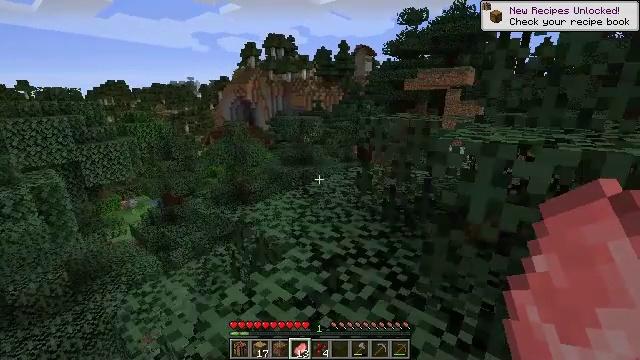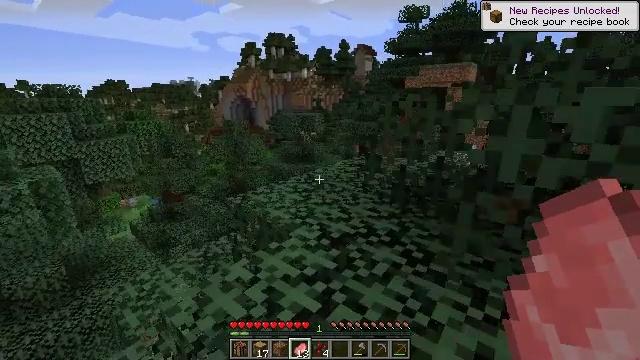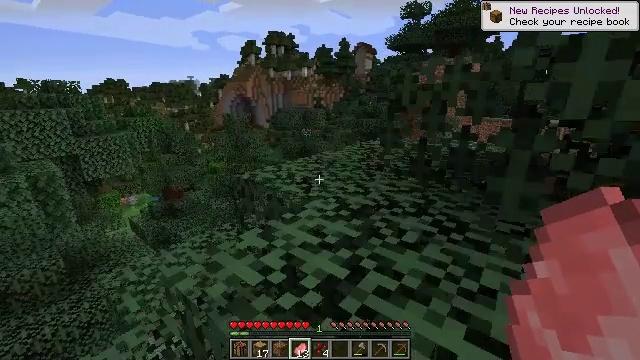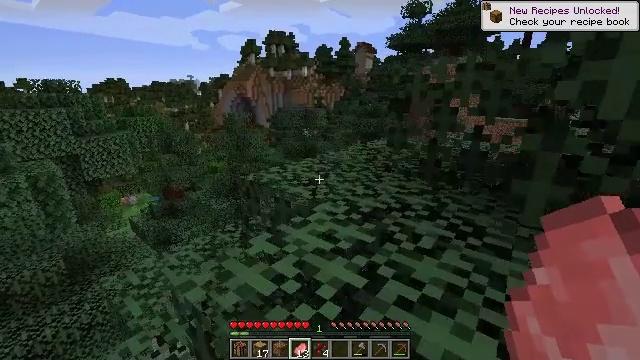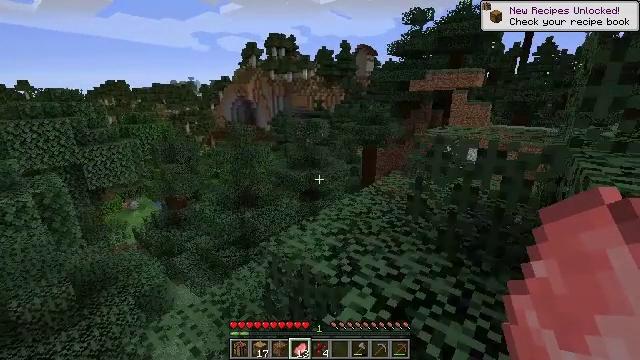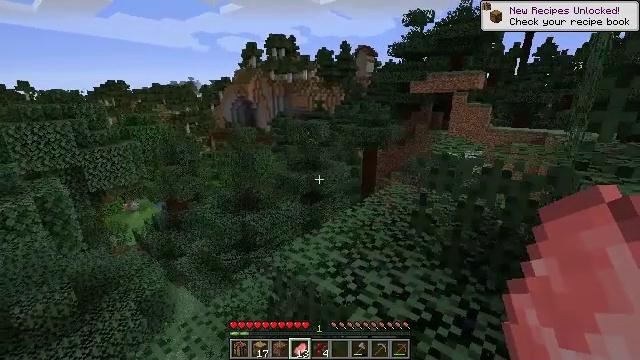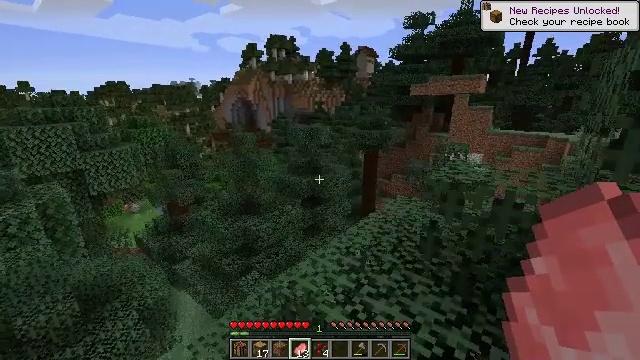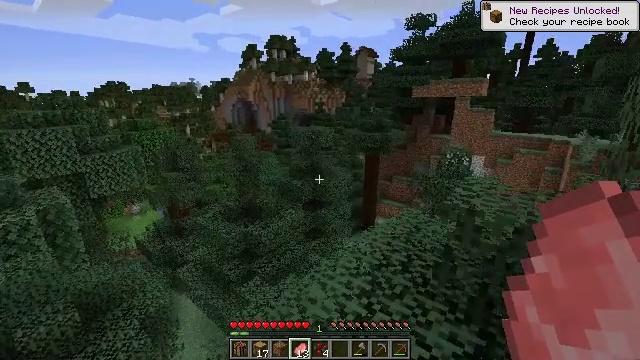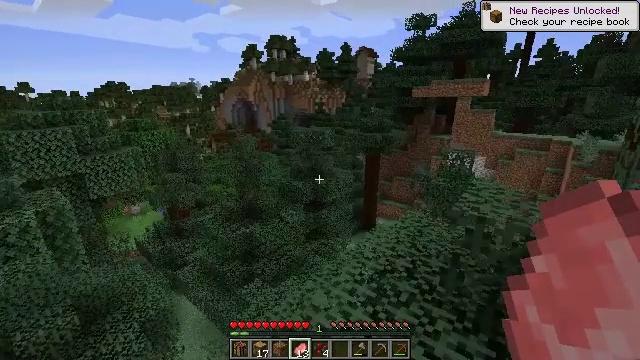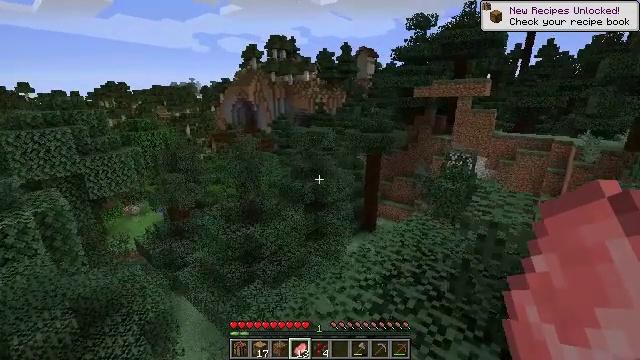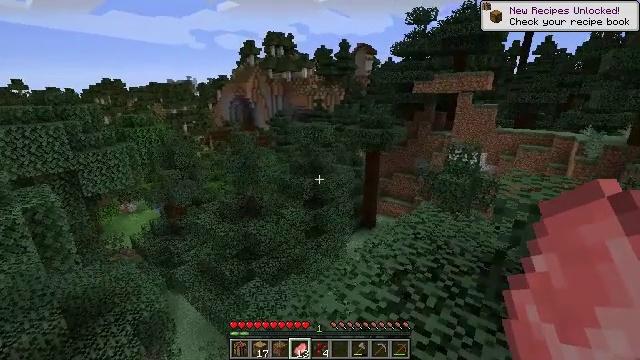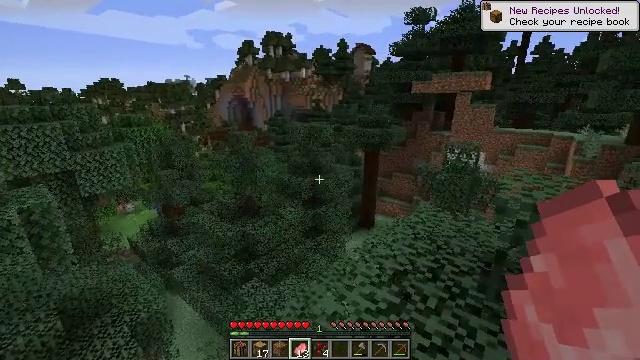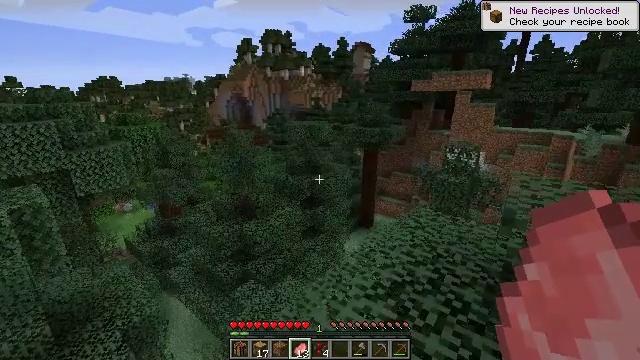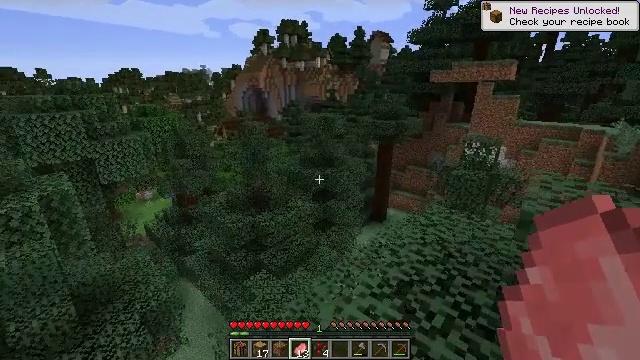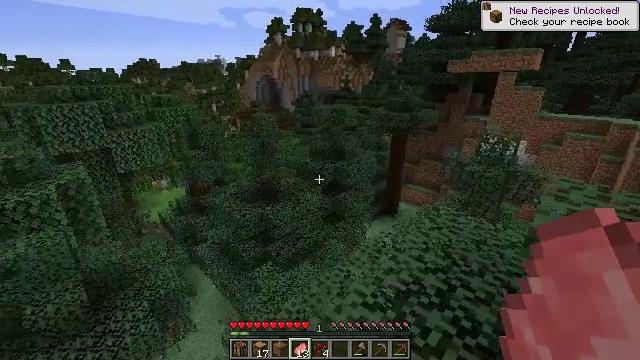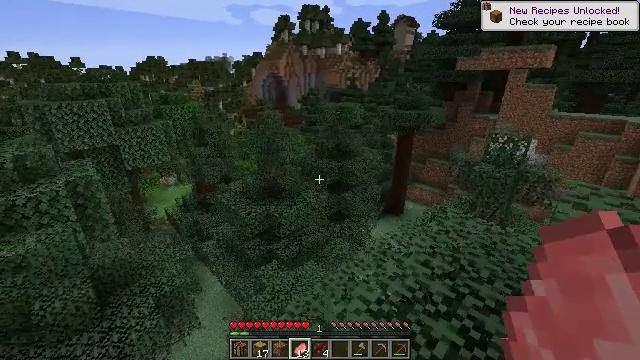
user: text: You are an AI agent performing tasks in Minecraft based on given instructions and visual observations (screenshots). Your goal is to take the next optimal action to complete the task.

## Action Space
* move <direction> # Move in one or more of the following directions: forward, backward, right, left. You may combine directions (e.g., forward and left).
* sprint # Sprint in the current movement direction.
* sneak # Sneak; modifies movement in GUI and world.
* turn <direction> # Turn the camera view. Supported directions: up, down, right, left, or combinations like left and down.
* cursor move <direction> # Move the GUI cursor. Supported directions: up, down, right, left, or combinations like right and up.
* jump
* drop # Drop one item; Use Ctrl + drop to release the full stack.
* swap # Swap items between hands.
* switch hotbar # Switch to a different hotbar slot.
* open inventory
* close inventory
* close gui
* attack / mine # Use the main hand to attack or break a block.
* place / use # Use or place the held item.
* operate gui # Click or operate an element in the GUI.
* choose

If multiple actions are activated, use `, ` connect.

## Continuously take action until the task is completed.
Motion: motion action
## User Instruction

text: Break the purple bed to move it.
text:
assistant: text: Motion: move forward, jump
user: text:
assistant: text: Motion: move forward, jump
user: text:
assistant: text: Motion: move forward, jump
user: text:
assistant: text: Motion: move forward, jump
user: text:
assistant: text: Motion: move forward, jump
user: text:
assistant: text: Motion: move forward, jump
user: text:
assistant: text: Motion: move forward, jump
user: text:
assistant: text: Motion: move forward, jump
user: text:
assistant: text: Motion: move forward, jump
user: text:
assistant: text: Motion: move forward and move right, jump
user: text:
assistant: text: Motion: move right
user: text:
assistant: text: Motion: move right
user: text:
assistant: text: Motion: move right, turn left and down
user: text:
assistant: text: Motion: move forward, turn left and down
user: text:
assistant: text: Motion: move forward, turn left
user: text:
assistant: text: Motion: move forward
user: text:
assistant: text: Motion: move forward, turn left
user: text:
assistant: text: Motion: move forward, turn left
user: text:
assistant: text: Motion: move forward
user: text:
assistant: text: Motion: move forward
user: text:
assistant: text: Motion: move forward
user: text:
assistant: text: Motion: move forward and move right
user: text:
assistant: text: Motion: move forward and move right
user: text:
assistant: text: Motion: move forward and move right, turn right and down
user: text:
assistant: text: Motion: move forward and move right, turn right and down
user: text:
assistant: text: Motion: move forward and move right, turn right and down
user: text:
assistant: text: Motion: move forward and move right, turn right and down
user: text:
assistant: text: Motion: move forward and move right
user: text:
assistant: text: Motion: move forward and move right
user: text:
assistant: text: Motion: move forward and move right